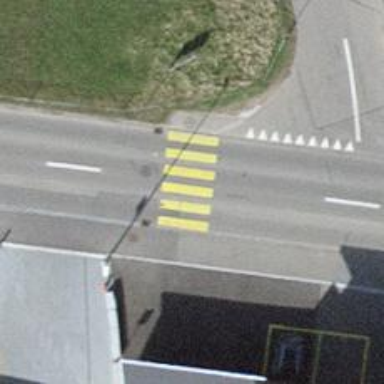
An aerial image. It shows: Marked crossing with zebra stripes on the road.